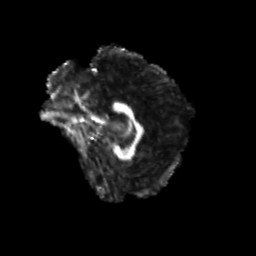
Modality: FA
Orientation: sagittal
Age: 25
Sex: female
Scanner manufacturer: siemens
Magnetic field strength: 3 T
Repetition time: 3.5 s
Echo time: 0.104 s